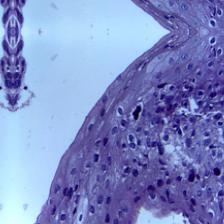
Diagnosis: OSCC